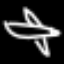
Label: airplane